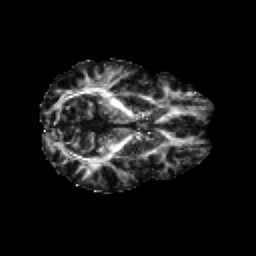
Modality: FA
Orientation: axial
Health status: healthy
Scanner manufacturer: philips
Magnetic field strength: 3 T
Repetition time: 9.75 s
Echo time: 0.092 s